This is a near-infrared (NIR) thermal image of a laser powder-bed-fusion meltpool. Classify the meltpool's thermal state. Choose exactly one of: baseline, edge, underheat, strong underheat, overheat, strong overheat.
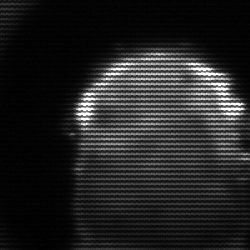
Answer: baseline